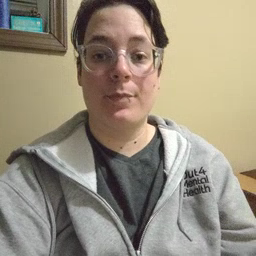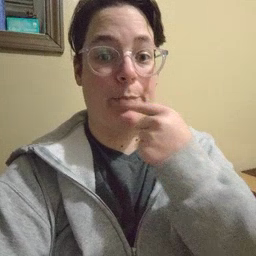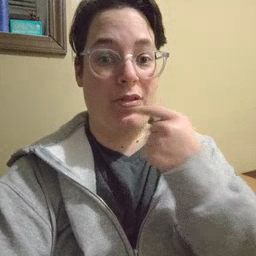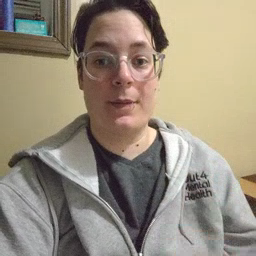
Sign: mouth